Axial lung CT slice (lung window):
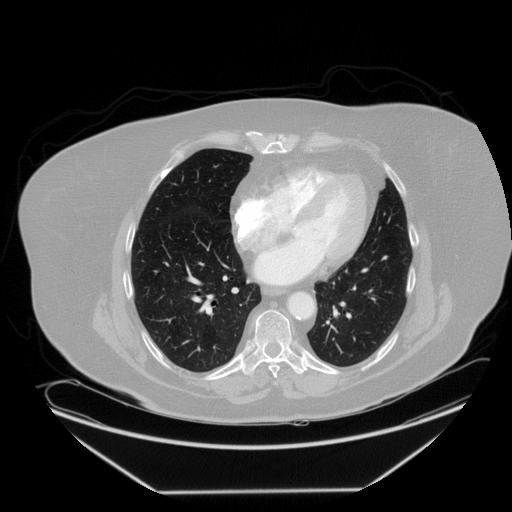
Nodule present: no